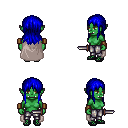
a pixel art fantasy rpg character, female body template, orc, green skin, gray cape, metal pants, blue unkempt hairstyle, leather bracers, ghillies, dagger, four views (front, back, left, right), 2x2 character sprite sheet, small pixel art, hard edges, no anti-aliasing